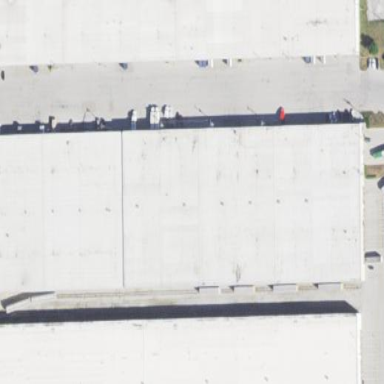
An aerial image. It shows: Industrial building.